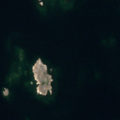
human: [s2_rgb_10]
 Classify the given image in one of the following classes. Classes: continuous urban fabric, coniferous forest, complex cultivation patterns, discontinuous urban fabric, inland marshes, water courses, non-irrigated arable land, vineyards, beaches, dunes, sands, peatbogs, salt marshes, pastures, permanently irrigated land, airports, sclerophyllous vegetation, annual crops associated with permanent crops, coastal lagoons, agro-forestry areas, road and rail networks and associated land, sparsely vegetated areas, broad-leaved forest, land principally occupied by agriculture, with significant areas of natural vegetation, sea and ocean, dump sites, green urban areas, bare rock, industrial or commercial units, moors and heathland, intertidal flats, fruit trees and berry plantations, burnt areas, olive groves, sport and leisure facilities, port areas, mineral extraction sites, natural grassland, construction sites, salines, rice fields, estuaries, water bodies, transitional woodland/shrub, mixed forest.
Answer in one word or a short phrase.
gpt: sea and ocean